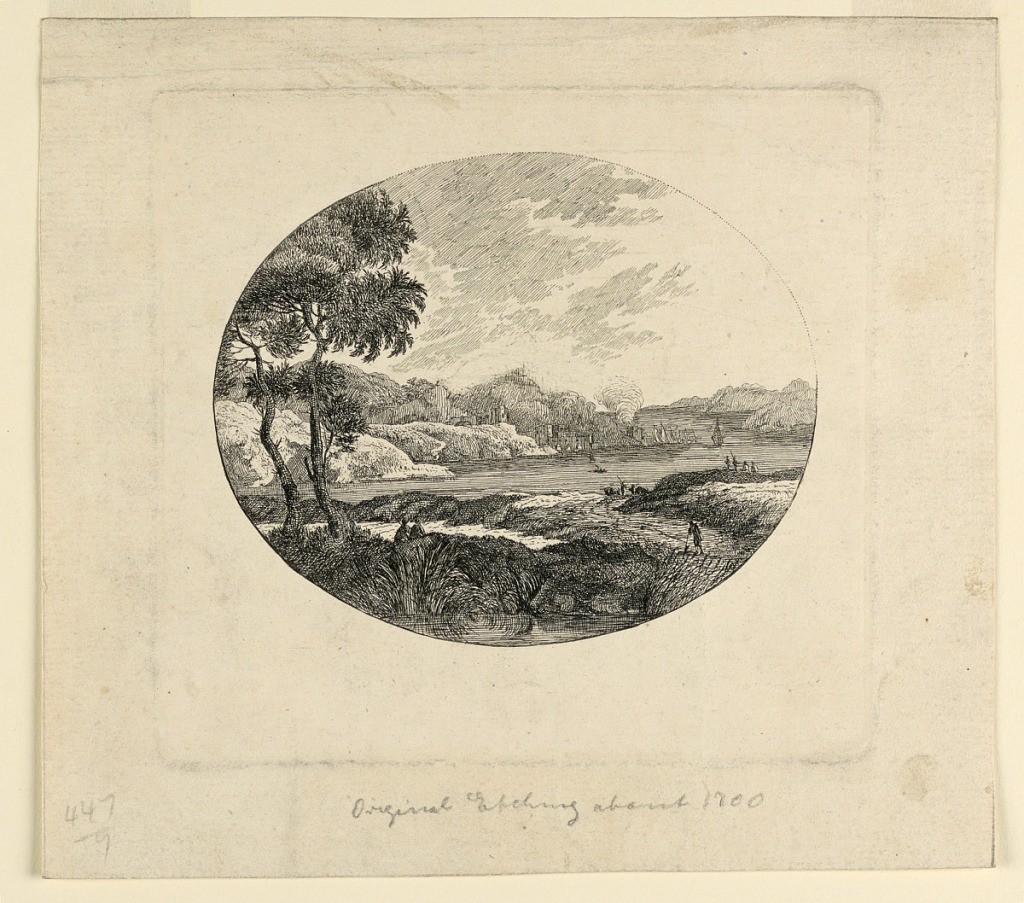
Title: Landscape
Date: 1650-1700
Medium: Etching on paper
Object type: Print
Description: Within a horizontal oval is a hilly landscape, with a bay in te middle and far distance. In the left foreground are two trees.